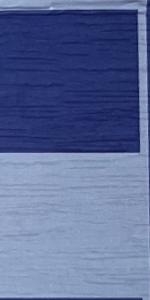
Label: Empty